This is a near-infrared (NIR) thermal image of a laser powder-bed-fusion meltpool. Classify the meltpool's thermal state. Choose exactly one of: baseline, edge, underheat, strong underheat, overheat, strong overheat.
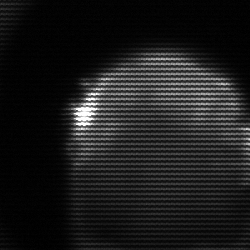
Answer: edge